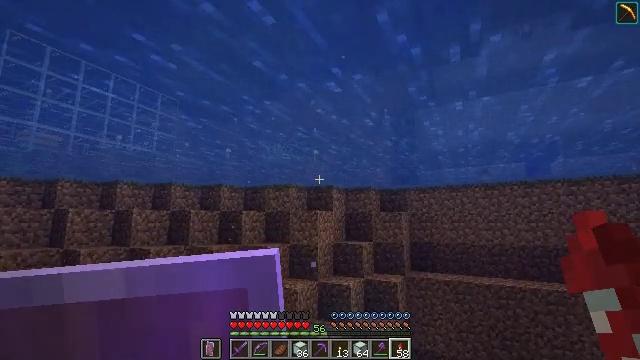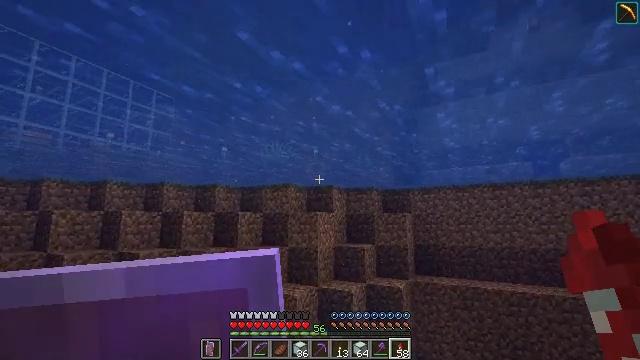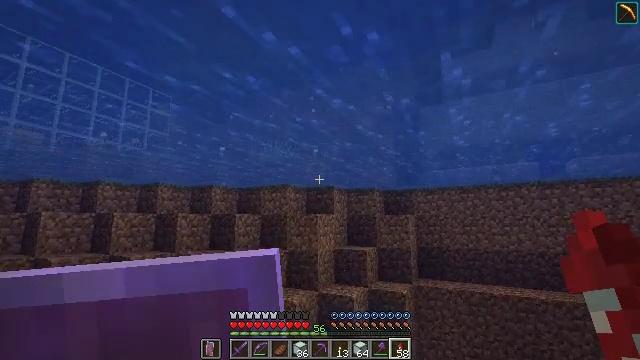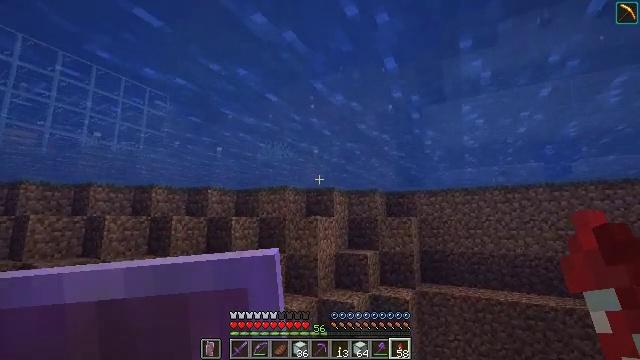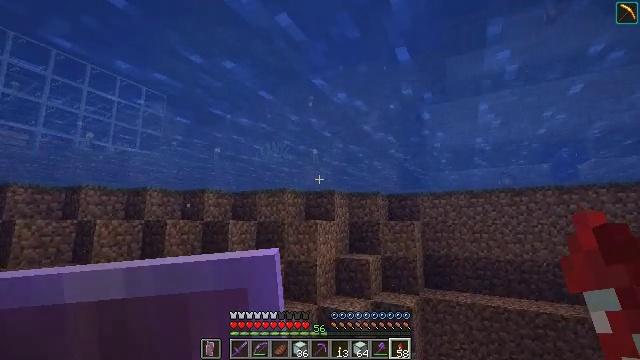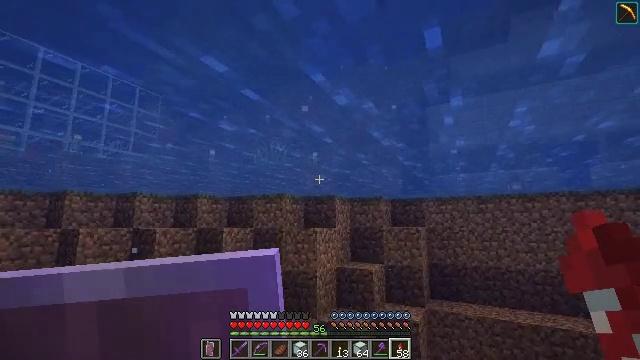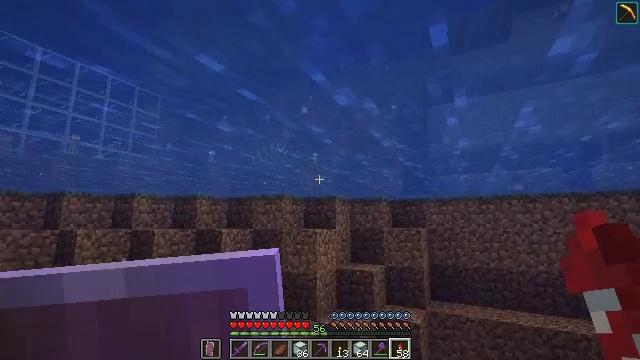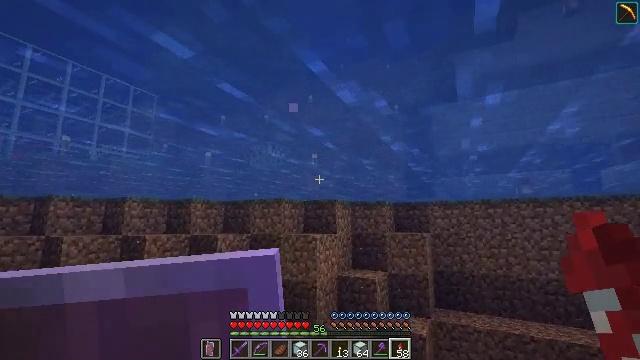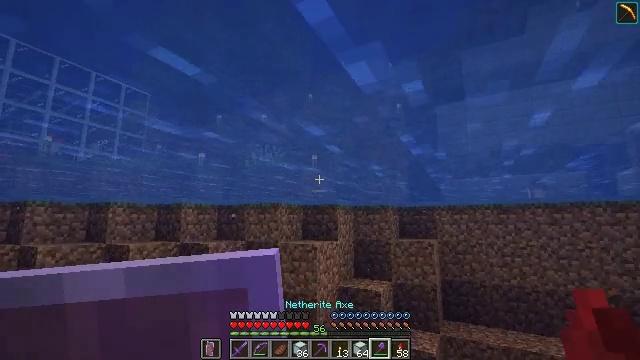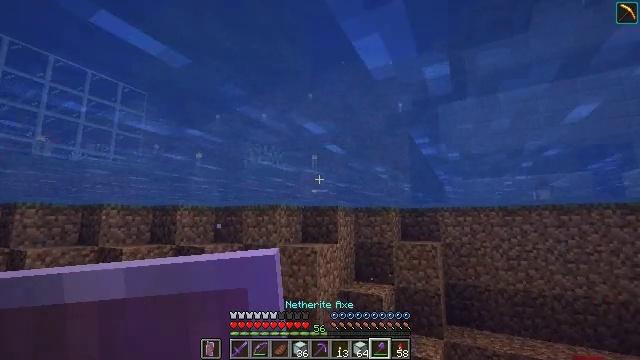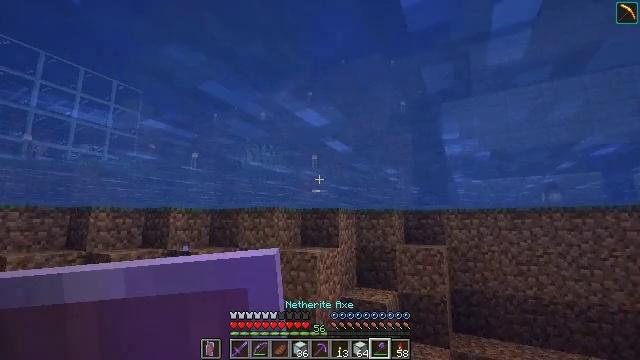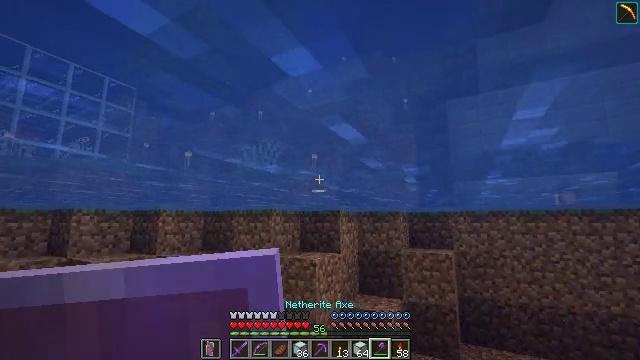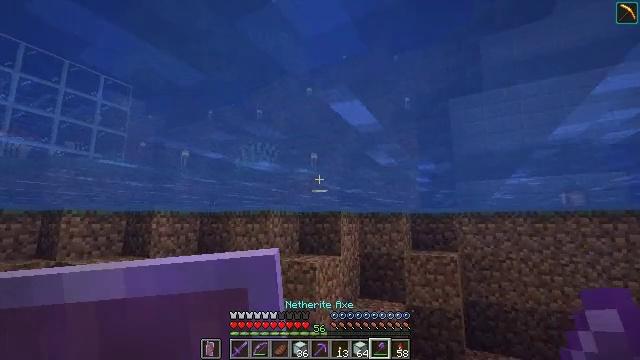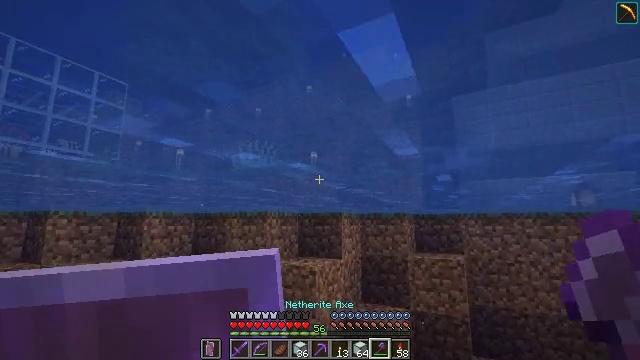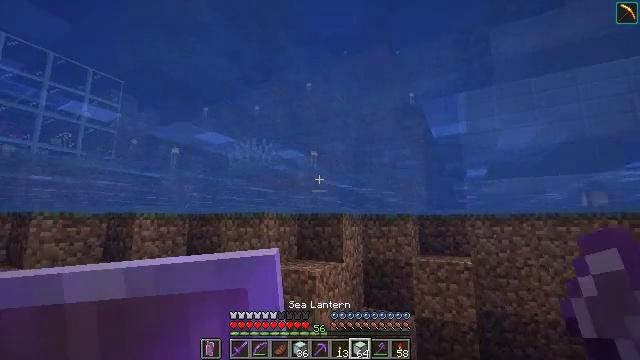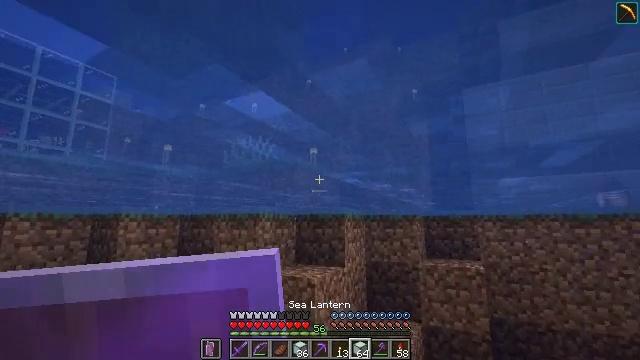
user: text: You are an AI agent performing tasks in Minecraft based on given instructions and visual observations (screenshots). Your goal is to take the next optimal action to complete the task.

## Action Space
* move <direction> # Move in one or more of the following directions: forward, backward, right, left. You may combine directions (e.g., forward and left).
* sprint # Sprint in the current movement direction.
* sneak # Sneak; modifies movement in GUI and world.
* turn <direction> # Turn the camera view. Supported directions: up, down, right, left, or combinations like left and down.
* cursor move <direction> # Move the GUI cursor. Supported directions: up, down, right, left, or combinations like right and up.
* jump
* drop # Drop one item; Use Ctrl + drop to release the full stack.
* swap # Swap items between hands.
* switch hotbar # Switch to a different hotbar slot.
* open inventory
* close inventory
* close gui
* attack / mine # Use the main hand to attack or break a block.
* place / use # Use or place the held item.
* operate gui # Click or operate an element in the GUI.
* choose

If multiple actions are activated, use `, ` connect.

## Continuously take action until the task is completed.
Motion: motion action
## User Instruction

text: Break the green carpet for reuse.
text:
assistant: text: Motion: move forward, sprint
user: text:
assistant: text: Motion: move forward, sprint, jump
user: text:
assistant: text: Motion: move forward, sprint, jump
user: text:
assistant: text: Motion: move forward, sprint, jump
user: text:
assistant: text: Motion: move forward, sprint, jump
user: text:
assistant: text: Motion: move forward, sprint
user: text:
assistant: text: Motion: move forward, sprint
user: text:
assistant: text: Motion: move forward, sprint
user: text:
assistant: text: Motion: move forward, sprint
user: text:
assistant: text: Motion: move forward, sprint
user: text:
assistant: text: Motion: move forward, sprint
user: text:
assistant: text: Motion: move forward, sprint
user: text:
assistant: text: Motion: move forward, sprint
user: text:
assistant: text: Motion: move forward, sprint
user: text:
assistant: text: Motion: move forward, sprint
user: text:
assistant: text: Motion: move forward, sprint
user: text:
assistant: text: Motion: move forward, sprint
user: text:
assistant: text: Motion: move forward, sprint
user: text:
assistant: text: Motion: move forward, sprint
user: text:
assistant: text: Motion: move forward, sprint
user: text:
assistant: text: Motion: move forward, sprint
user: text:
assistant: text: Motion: move forward, sprint
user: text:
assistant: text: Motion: move forward, sprint
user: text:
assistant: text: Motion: move forward, sprint, turn right
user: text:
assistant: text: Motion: move forward, sprint, turn right, jump
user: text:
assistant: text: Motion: move forward, sprint, turn right, jump
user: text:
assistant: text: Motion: move forward, sprint, turn right and down, jump
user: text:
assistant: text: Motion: move forward, sprint, turn right and down
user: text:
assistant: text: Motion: move forward, sprint
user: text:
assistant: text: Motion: move forward, sprint